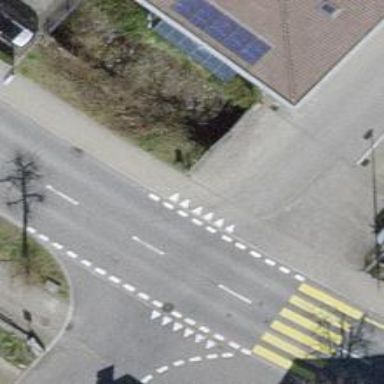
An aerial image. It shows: Road with "give way" sign.